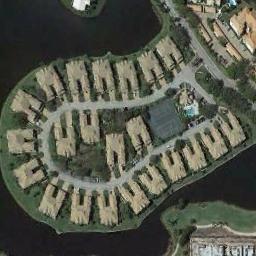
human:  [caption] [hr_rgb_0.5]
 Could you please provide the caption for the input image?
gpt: The dense residential is on the grass next to the water .

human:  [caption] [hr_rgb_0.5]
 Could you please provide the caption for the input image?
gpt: A dense residential area with lots of houses of the same style is surrounded by dark green water .

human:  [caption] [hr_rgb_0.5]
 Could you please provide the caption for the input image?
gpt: There are many roads and densely arranged houses and trees of different shapes and shapes in the island-like settlements surrounded by the lake .

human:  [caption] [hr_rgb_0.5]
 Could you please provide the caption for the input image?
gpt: Most of the houses in the residential area are red .

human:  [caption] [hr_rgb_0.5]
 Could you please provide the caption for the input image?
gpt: There are many yellow buildings arranged neatly near the lake on dense residential area .